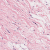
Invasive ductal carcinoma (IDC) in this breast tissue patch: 0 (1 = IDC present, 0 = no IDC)